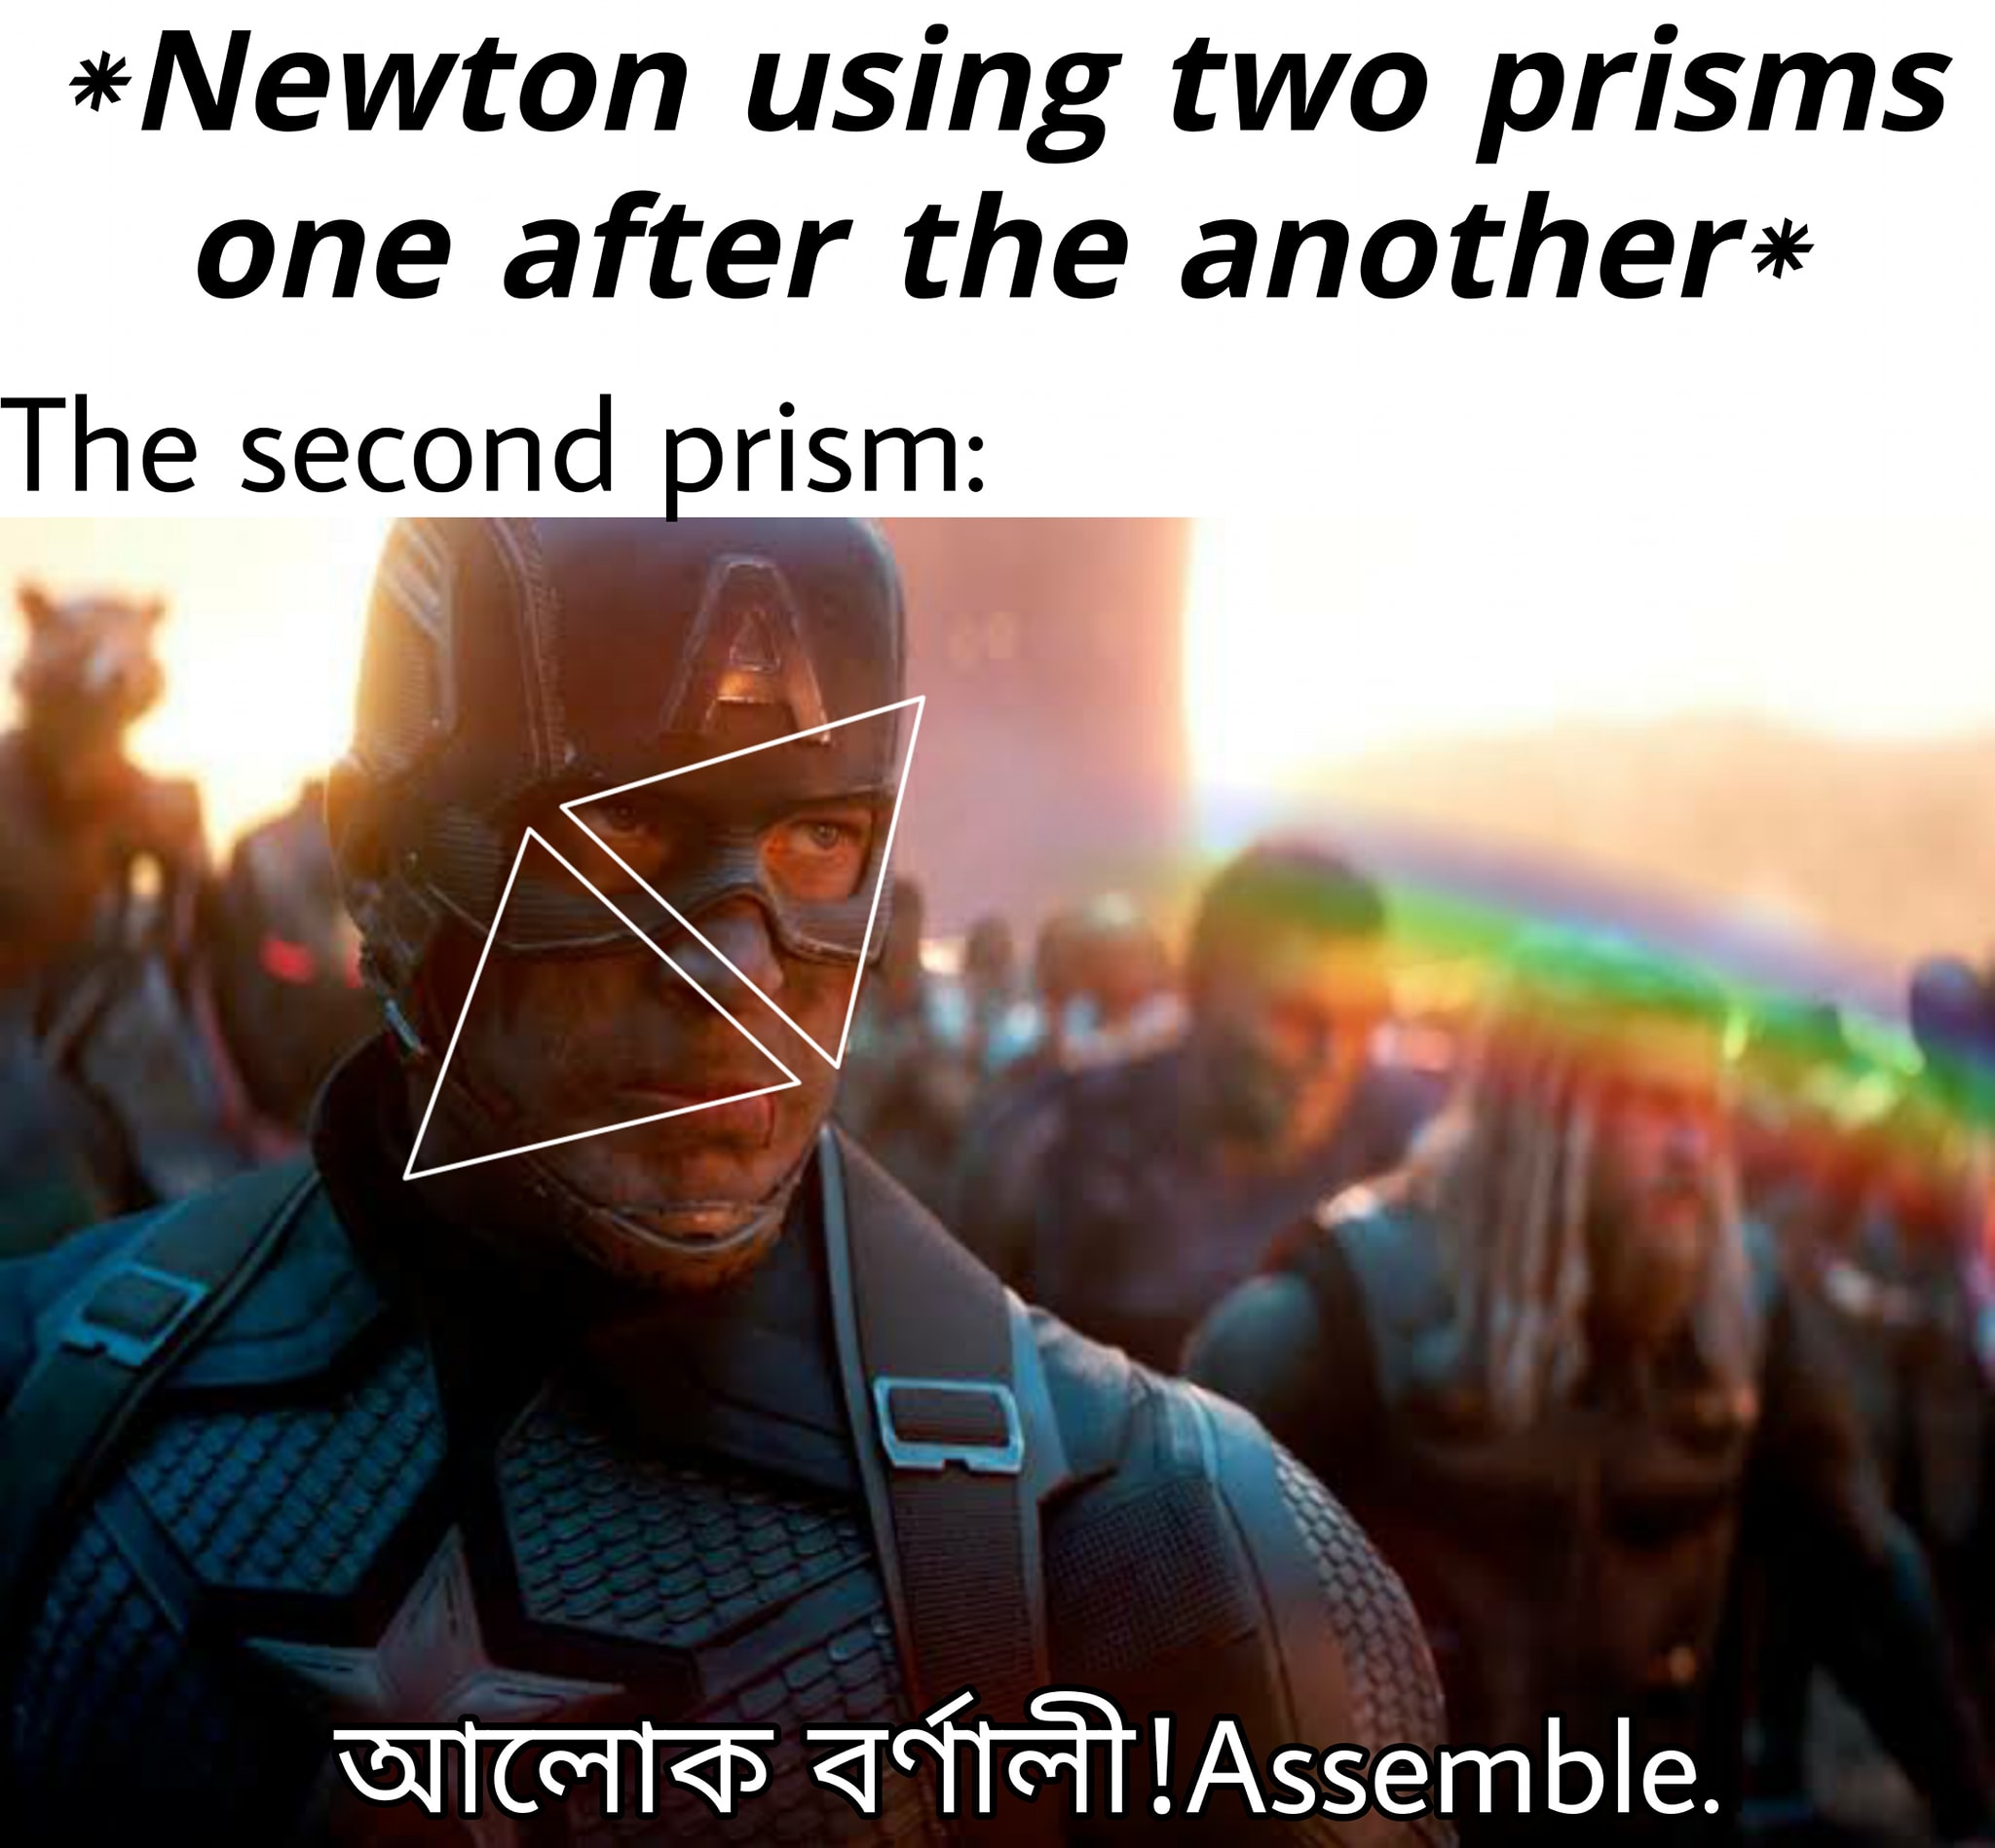
Caption: *Newton using two prisms one after the another*     The second prism:  আলোক বর্ণালী !    Assemble.
Label: non-hate